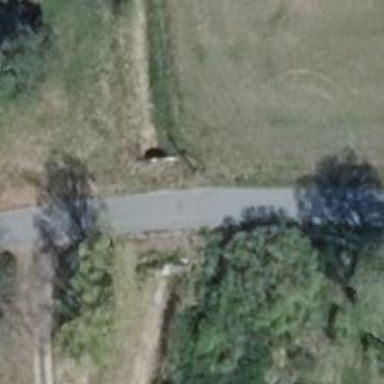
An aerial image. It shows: Culvert tunnel.